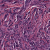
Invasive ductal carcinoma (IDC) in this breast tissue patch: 1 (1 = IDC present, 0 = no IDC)